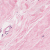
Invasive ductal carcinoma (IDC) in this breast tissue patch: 0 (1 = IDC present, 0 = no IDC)